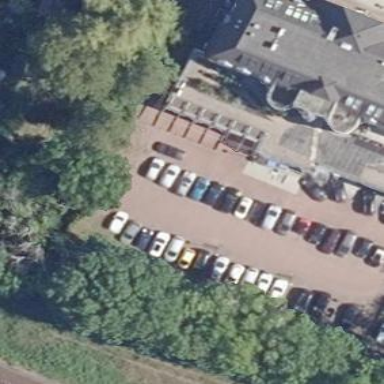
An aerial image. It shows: Parking area with paving stones surface.